Question: I have created a MigLayout, which looks like that:

As you can see the table does not resize correctly.
I am creating my layout like that:
'''
public JScrollPane createLayout() {
JPanel panel = new JPanel(new MigLayout("debug 400"));
JScrollPane sp;
JLabel lab = new JLabel(labelValue);
lab.setFont(new Font("Tahoma", Font.BOLD, 15));
panel.add(lab, "wrap");
panel.add(resultsTable(), "growx, wrap");
panel.add(resultsButtons(), "wrap");
//set table properties
tableProperties(resultTable);
updateResultsTable();
sp = new JScrollPane(panel);
sp.repaint();
sp.validate();
return sp;
}
'''
My table is created like that:
'''
private JPanel resultsTable() {
JPanel panel = new JPanel(new MigLayout(""));
JScrollPane scrollTablePane;
rtm = new ResultTableModel(resultList);
resultTable = new JTable(rtm);
scrollTablePane = new JScrollPane(resultTable);
sorter = new TableRowSorter<TableModel>(resultTable.getModel());
resultTable.setRowSorter(sorter);
scrollTablePane.repaint();
scrollTablePane.validate();
//add to panel
panel.add(scrollTablePane);
panel.repaint();
panel.validate();
return panel;
}
'''
Furthermore, I set the table properties in the following method:
'''
public void tableProperties(JTable table) {
table.setAutoResizeMode(JTable.AUTO_RESIZE_ALL_COLUMNS);
}
'''
Any recommendations why my columns of my table do not stretch?
I appreciate your answer!
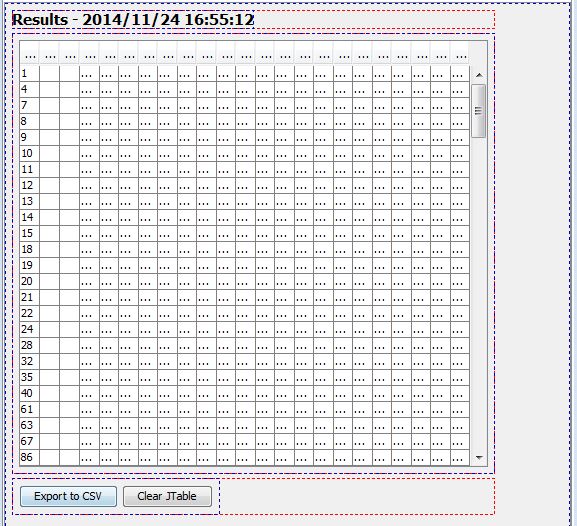
Answer: If you want your table to be auto resizable try to use inside 'createLayout' method the following constructor 'JPanel panel = new JPanel(new MigLayout("debug 400,wrap 1","[grow,fill]","[grow,fill]"))' and inside 'resultsTable' method the following constructor 'JPanel panel = new JPanel(new MigLayout("","[grow,fill]","[grow,fill]"))'